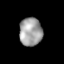
Tissue: lung
Cell type: Others
Senescence score: 0.241
Nuclear area (px): 635
Mean DAPI intensity: 159.641